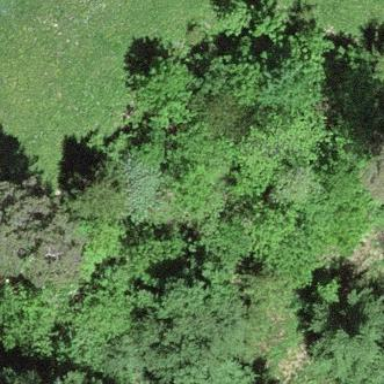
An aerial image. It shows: Patch of scrub vegetation.